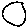
Label: circle